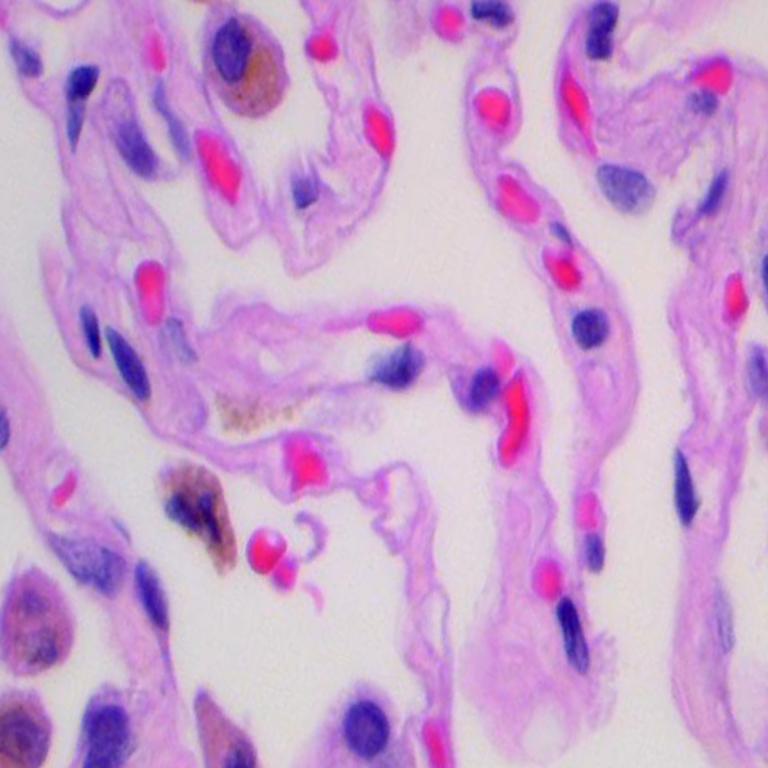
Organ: lung
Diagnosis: benign